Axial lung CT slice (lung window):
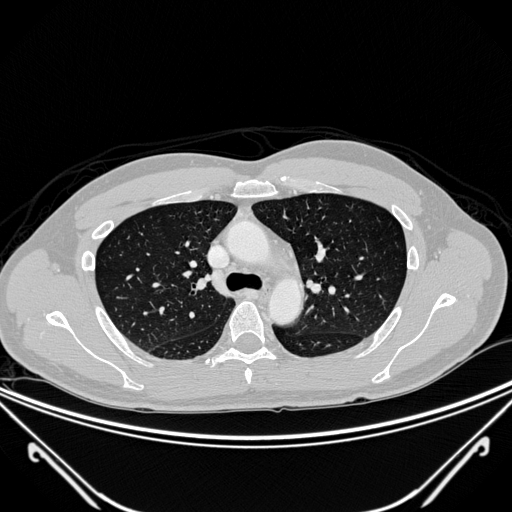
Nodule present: no